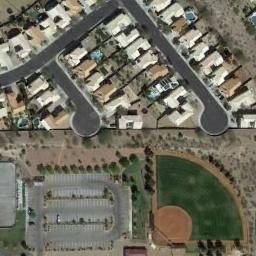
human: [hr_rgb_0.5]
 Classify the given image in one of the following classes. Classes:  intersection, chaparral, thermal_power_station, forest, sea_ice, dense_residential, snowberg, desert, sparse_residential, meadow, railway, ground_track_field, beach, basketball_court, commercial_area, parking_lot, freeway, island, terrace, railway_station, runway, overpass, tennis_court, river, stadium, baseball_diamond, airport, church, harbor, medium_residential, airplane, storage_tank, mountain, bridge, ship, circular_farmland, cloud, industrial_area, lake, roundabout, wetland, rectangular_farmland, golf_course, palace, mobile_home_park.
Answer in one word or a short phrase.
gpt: baseball_diamond